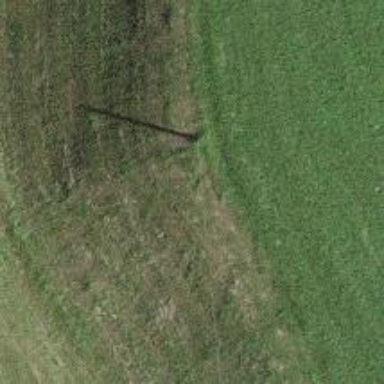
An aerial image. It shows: Utility pole in the area.